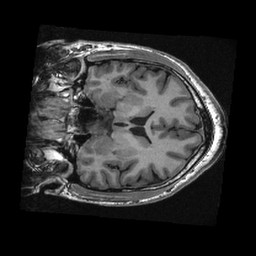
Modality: T1w
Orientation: coronal
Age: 27
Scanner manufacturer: ge
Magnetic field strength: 3 T
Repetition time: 0.008372 s
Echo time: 0.00312 s